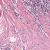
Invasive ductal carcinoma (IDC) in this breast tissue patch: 0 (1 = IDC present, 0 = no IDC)